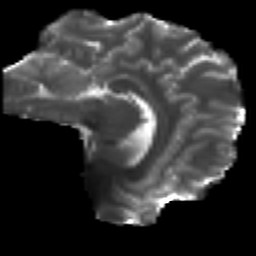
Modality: T2w
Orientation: sagittal
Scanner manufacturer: ge
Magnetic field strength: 3 T
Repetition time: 7.98 s
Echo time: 0.0701 s